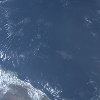
Label: water